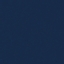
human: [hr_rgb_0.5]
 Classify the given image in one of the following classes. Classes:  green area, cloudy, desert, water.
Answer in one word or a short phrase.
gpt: water